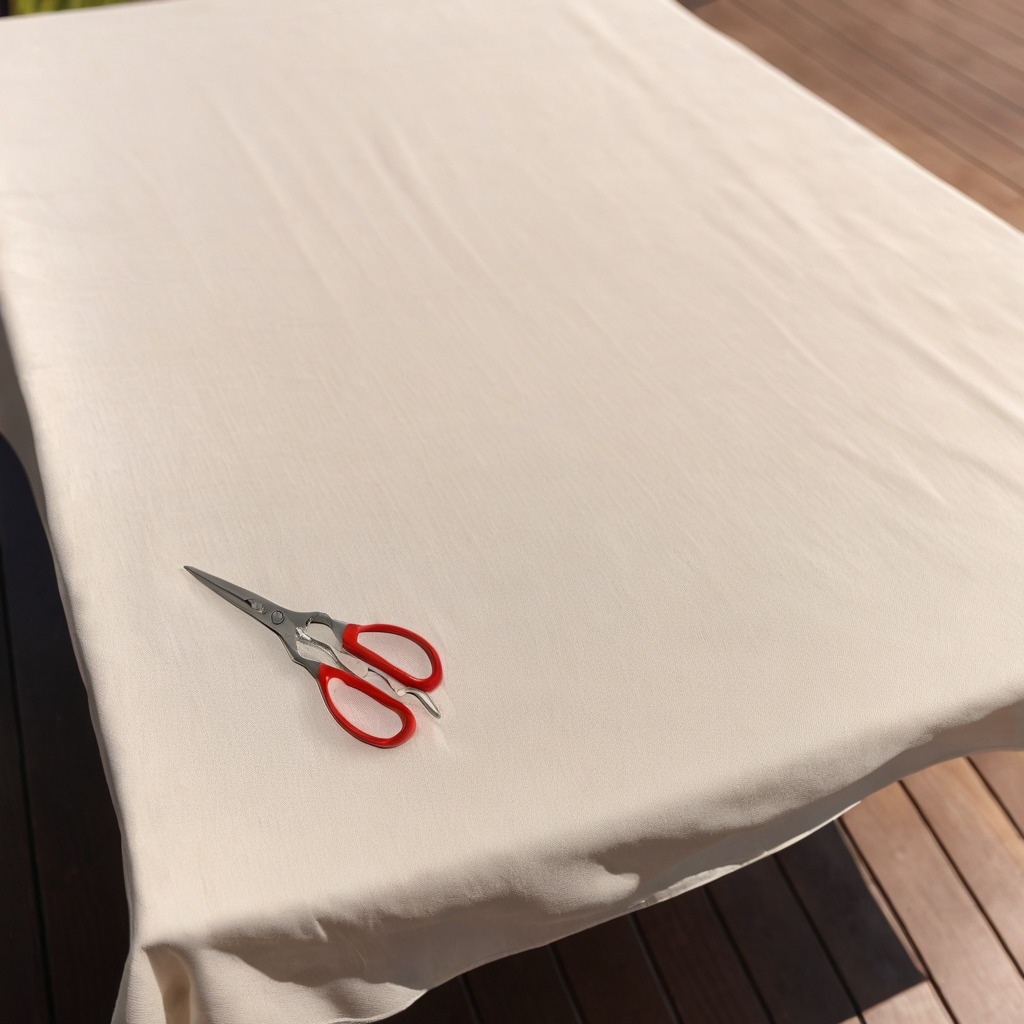
A scissor lying on the wooden table.